Field crop: maize
Growth stage: 1
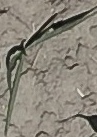
Species: sorghum